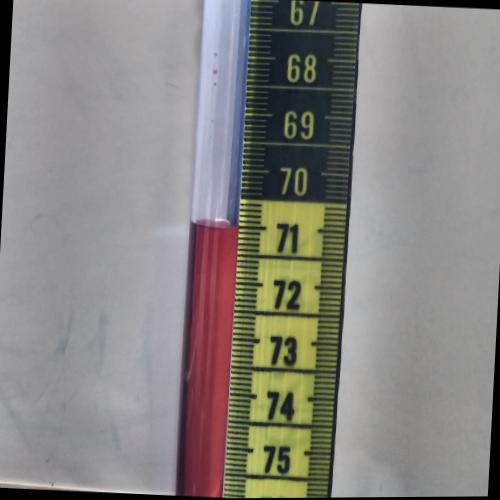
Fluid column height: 71.0 cm